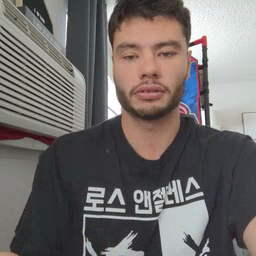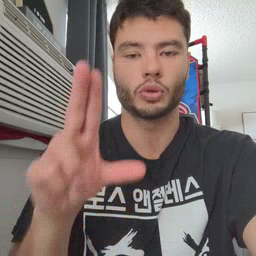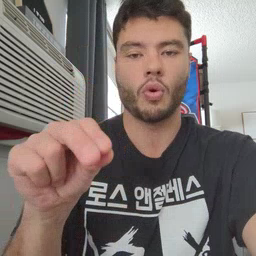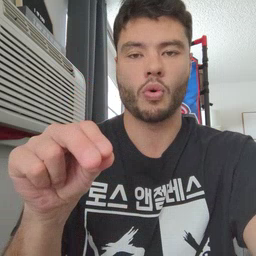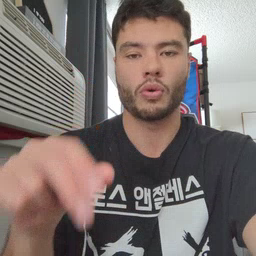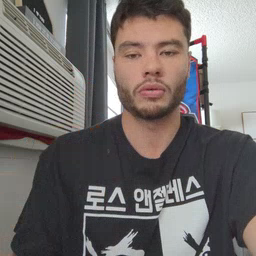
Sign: no